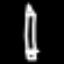
Label: pencil